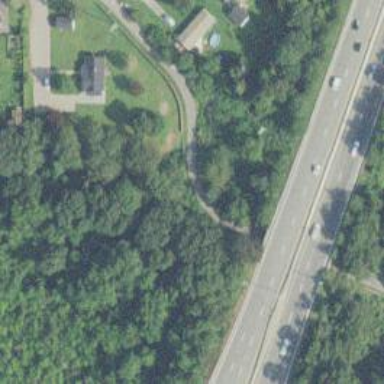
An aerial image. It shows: Cycleway.